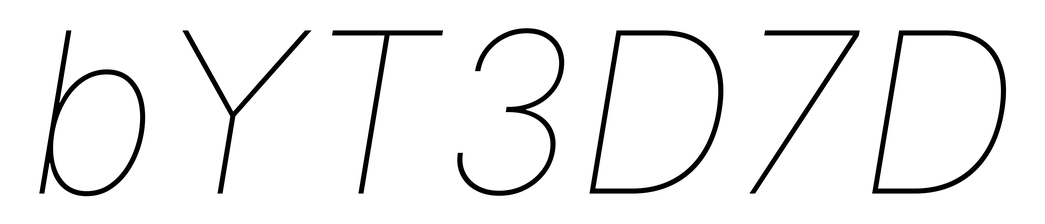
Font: Inter-Italic_Thin_Italic